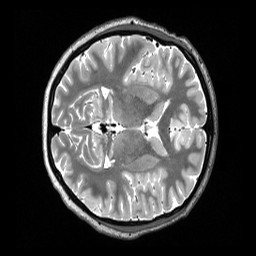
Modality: T2w
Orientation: axial
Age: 21
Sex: female
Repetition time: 3.2 s
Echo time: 0.563 s